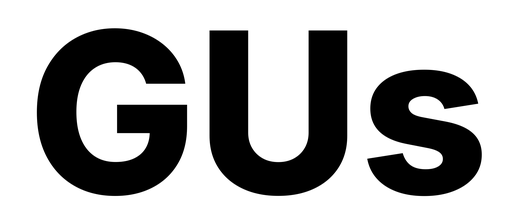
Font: Inter_ExtraBold